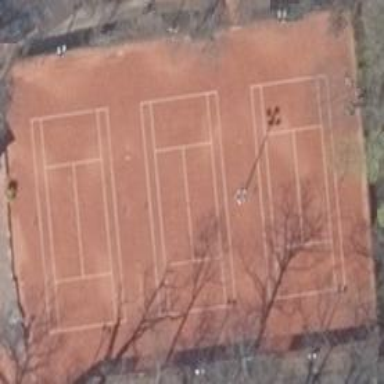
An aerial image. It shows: Clay tennis court on pitch.